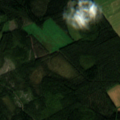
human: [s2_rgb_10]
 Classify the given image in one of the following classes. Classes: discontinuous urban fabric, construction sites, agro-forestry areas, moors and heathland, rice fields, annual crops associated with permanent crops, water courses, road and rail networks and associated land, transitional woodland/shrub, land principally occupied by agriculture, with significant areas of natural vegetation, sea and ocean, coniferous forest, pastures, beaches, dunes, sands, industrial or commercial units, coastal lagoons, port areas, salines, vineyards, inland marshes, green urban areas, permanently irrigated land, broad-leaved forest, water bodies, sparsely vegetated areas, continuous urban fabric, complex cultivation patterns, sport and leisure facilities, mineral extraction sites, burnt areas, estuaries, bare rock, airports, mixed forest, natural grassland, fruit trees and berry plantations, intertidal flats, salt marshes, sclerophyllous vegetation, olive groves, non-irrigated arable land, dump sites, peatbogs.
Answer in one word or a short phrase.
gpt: non-irrigated arable land, coniferous forest, mixed forest